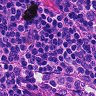
Metastatic tissue present: no